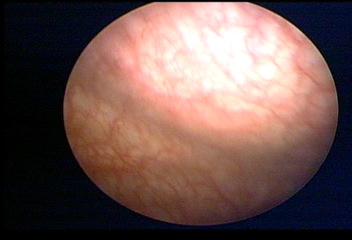
Modality: WLC
Class: Normal mucosa
Bladder cancer association: No